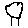
Label: tree